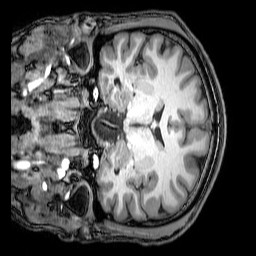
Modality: T1w
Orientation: coronal
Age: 25
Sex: male